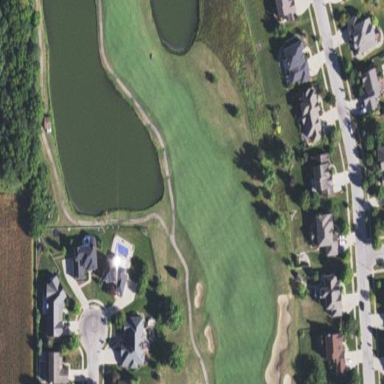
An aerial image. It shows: Grassy area designated as golf fairway.